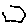
Label: hexagon